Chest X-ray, PA view. Patient: 74 years old, sex M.
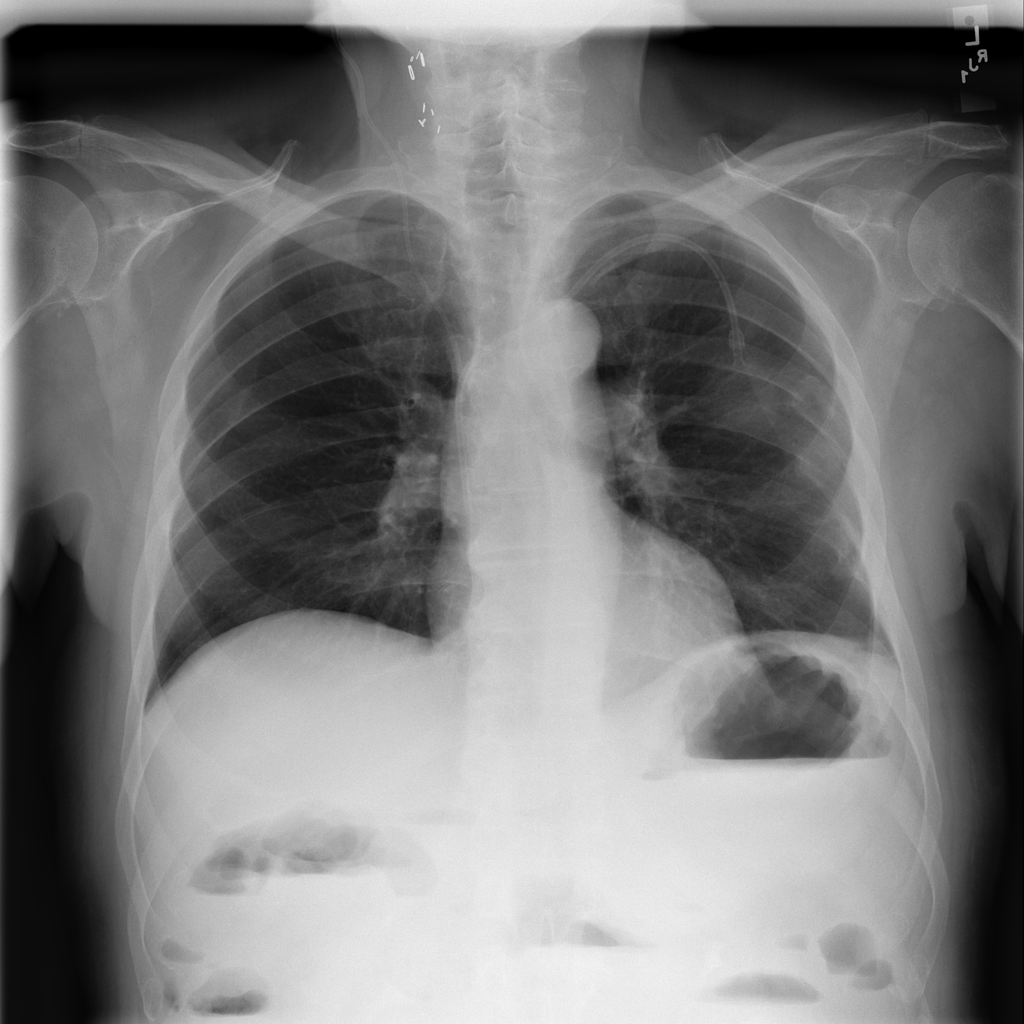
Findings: No Finding